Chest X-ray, AP view. Patient: 24 years old, sex F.
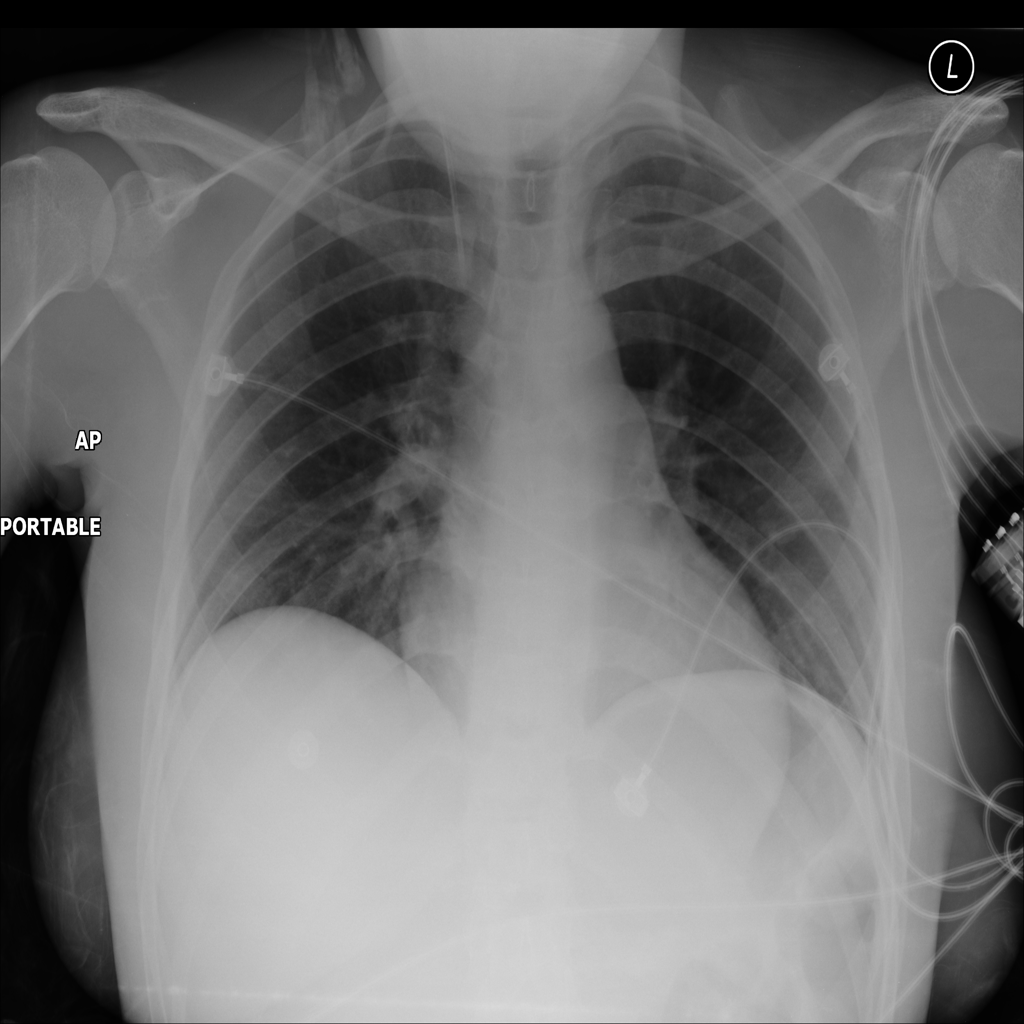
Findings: No Finding